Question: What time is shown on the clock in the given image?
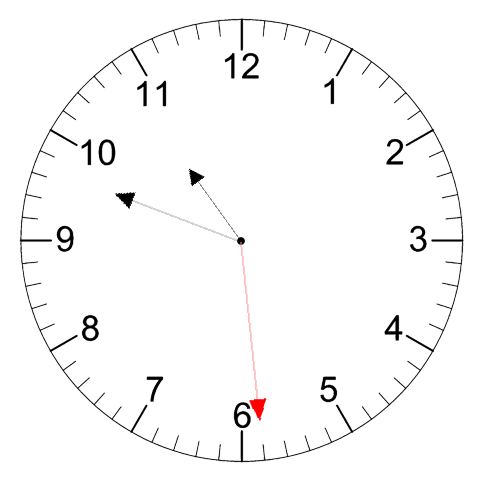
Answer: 10:48:29